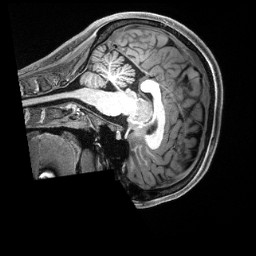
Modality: T1w
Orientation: sagittal
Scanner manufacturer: siemens
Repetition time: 2.5 s
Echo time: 0.00231 s